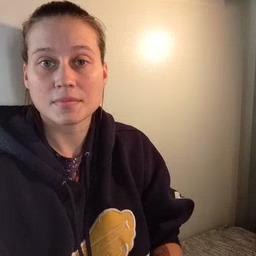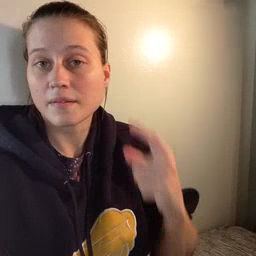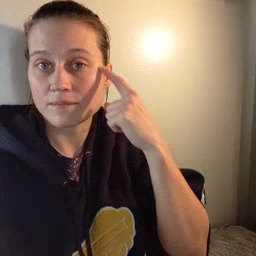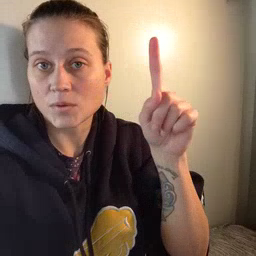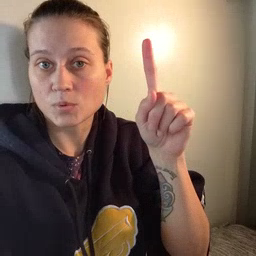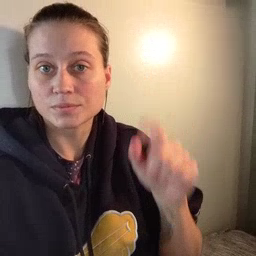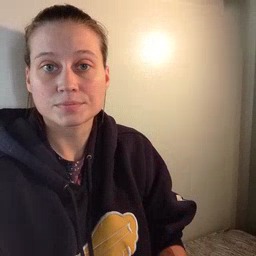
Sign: for